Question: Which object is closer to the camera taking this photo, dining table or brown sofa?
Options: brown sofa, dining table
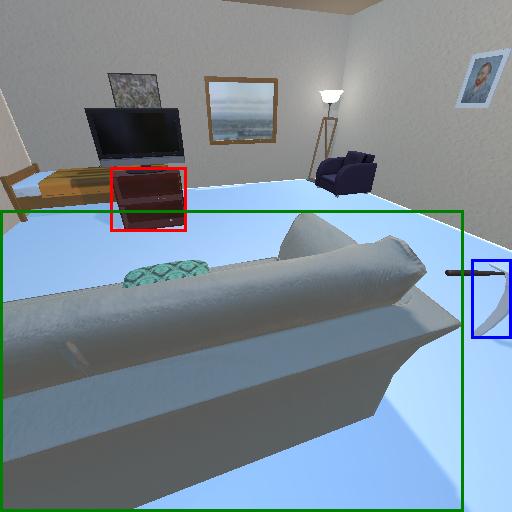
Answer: brown sofa